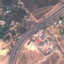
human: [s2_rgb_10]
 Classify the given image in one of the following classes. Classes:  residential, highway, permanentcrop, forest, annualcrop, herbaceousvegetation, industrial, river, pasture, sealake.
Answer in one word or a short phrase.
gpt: Highway